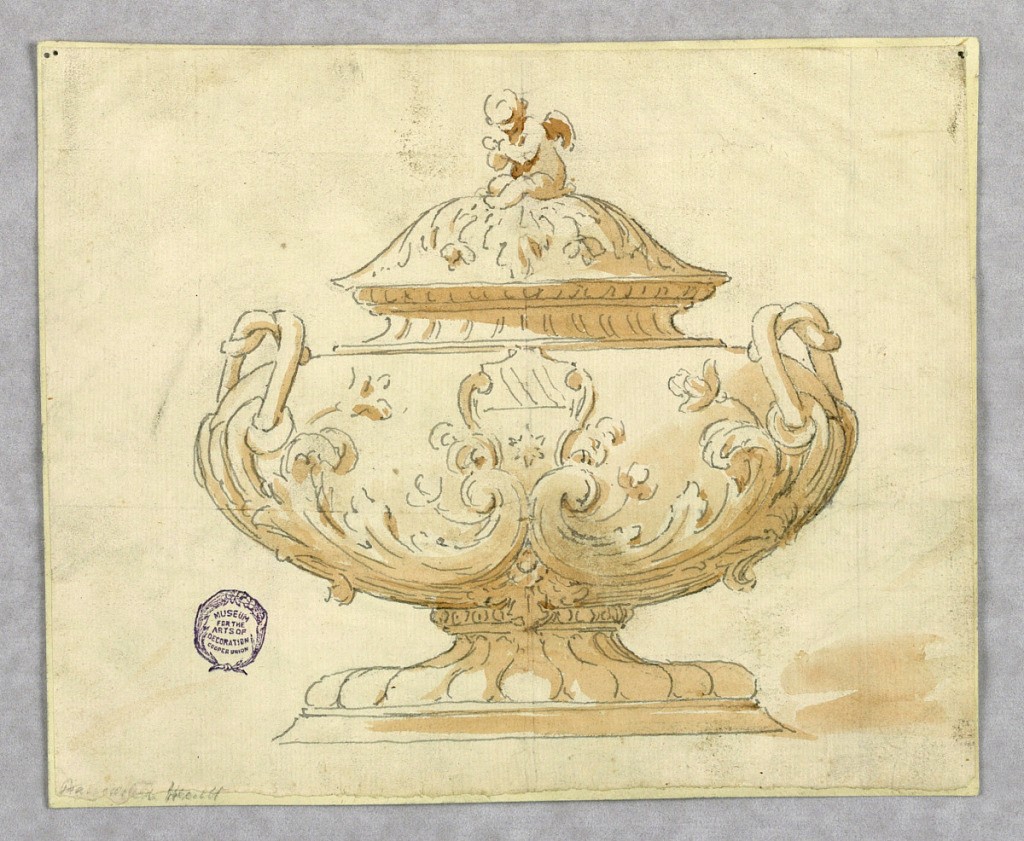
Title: Project for a Tureen
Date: early 19th century
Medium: Pen and ink, brush and wash on paper
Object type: Drawing
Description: Elevation of a tureen with gadrooning at base. Body decorated with scrolling acanthus leaves and a shield with star. Twisting handles. Finial in the form of a seated putti.